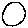
Label: moon